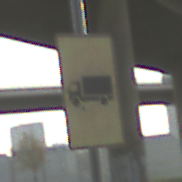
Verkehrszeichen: KFZZulaessigeGesamtmasse3Komma5TOhnePfeilsymbol
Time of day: SunriseSunset
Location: Outdoor (Suburban)
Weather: PartlyCloudy
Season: NotSpecified
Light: Natural